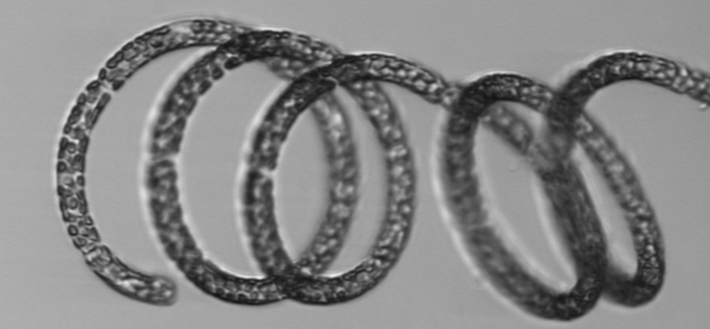
Label: Guinardia_striata